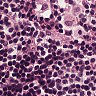
Metastatic tissue present: no